Interaction volume radius: 5 \u00c5
Interaction volume height: 15 \u00c5
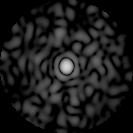
Disorder parameter: 0.8061